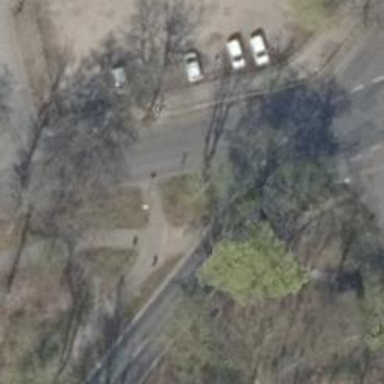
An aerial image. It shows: Secondary road with asphalt surface.